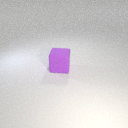
large purple rubber cube